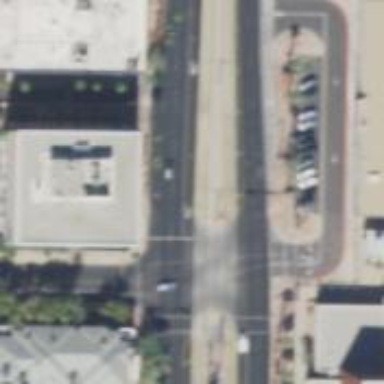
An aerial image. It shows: Solid stop line on the road.